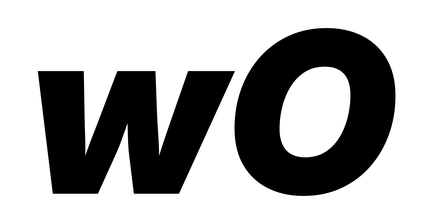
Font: Inter-Italic_Black_Italic